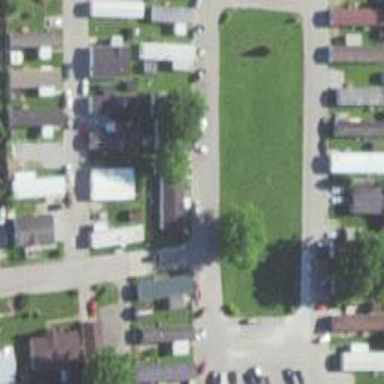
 specifically Mobile Home Park (Trailer Court)."